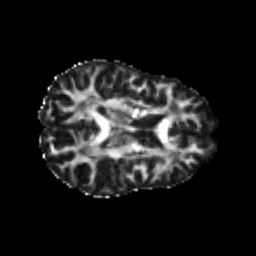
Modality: FA
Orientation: axial
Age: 24
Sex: female
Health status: healthy
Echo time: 0.074 s